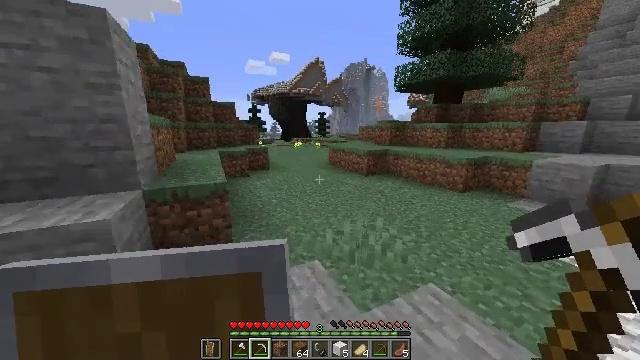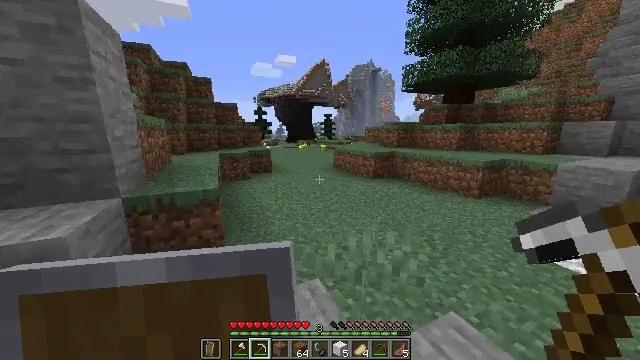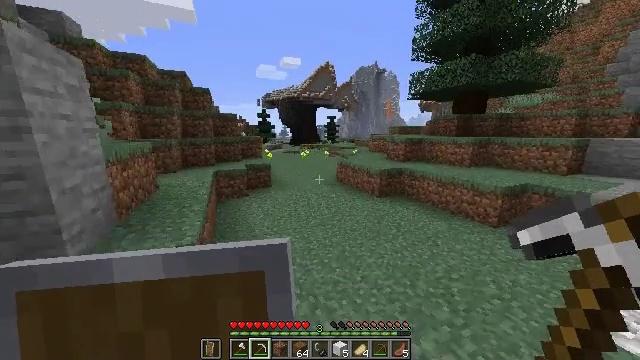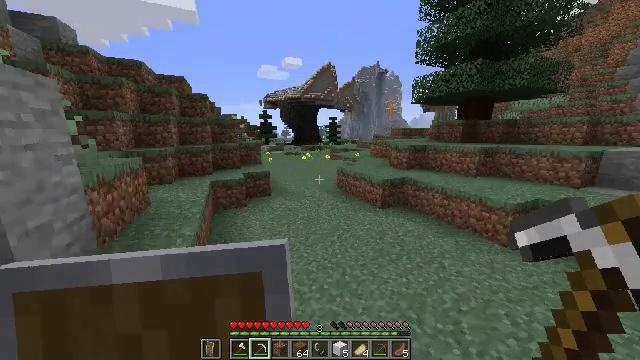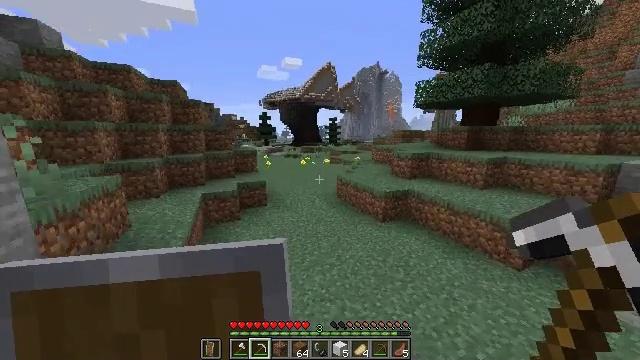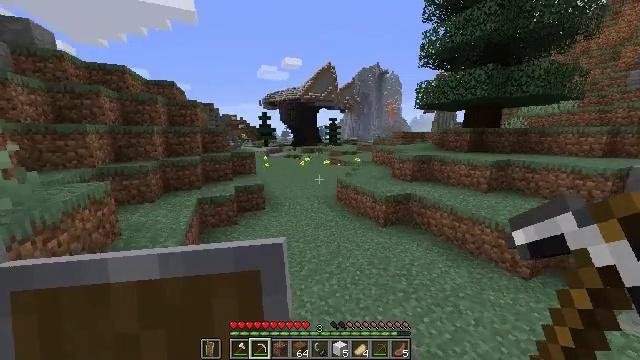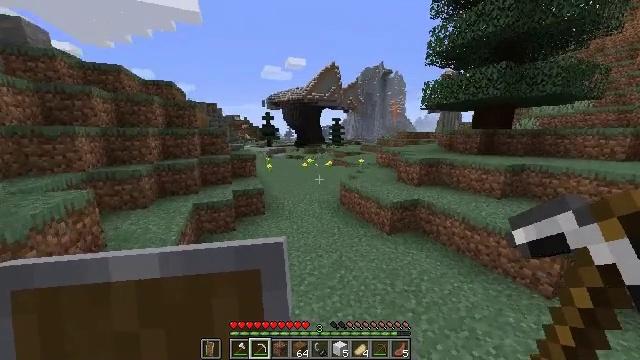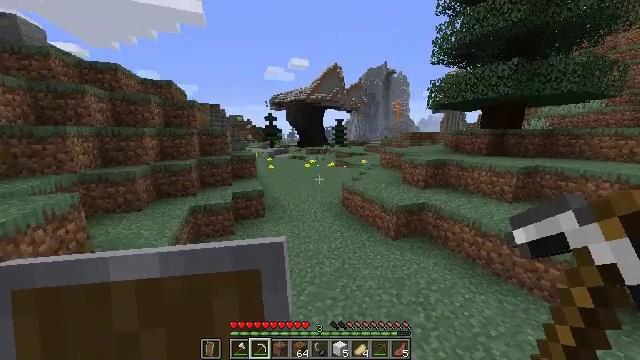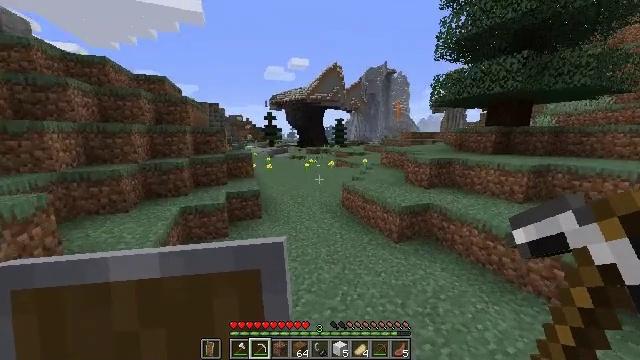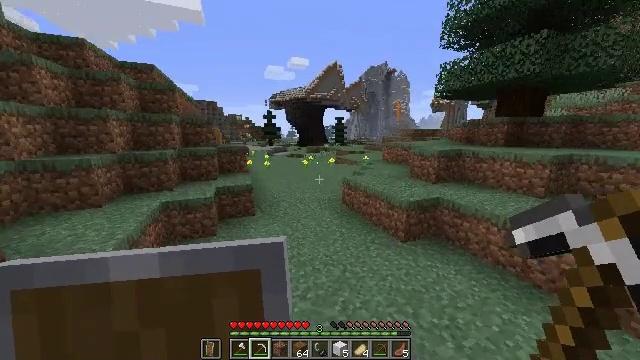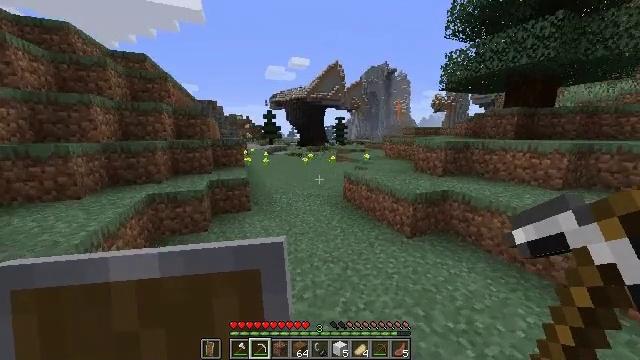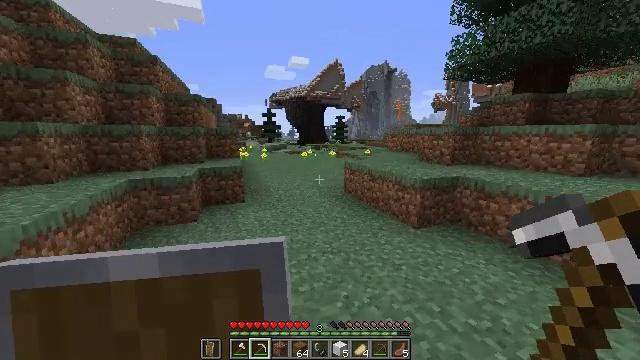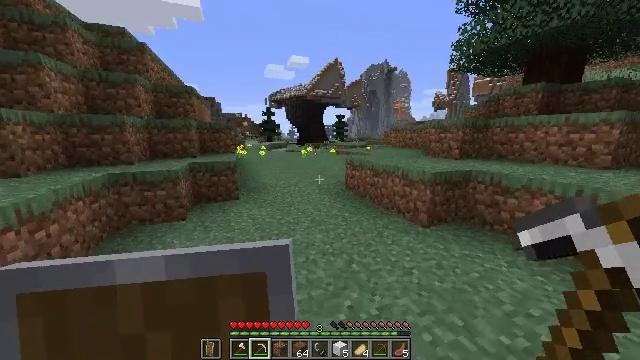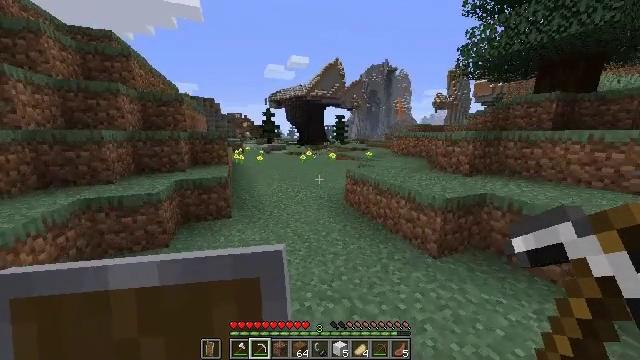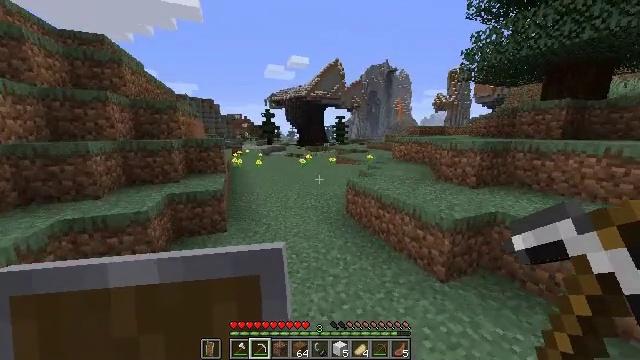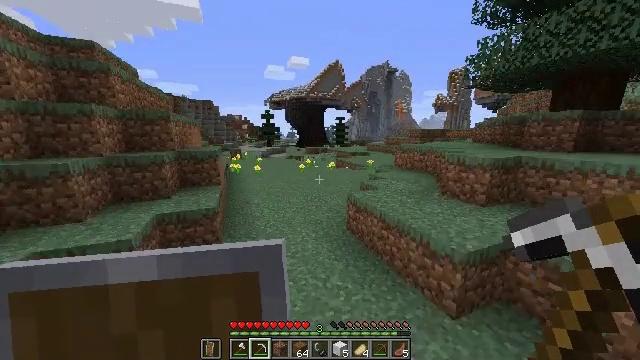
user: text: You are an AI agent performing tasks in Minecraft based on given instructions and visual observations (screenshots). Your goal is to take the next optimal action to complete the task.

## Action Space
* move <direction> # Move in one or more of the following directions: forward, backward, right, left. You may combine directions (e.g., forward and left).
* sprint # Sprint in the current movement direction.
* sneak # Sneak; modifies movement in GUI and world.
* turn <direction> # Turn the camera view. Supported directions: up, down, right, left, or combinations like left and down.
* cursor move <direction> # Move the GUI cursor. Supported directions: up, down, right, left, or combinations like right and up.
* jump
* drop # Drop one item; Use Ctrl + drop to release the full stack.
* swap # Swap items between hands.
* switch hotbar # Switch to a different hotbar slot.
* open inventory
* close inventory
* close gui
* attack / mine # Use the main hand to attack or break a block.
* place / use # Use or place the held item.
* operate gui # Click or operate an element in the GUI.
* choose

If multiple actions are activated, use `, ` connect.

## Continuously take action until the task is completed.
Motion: motion action
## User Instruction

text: Harvest sugar cane from the plant.
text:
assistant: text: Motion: move forward, sprint, turn left, jump
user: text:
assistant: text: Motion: move forward, sprint, turn left, jump
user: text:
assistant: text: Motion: move forward, sprint, jump
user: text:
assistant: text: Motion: move forward, sprint, jump
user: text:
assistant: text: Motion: move forward, sprint, jump
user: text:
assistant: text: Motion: move forward, sprint, jump
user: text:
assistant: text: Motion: move forward, sprint, jump
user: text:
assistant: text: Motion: move forward, sprint, jump
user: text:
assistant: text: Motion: move forward, sprint, jump
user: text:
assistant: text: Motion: move forward, sprint, jump
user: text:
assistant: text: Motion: move forward, sprint, jump
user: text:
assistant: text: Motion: move forward, sprint, jump
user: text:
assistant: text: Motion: move forward, sprint, jump
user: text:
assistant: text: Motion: move forward, sprint, jump
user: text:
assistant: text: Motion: move forward, sprint, jump
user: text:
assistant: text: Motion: move forward, sprint, jump
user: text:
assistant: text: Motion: move forward, sprint, turn up, jump
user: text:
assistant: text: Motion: move forward, sprint, jump
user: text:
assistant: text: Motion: move forward, sprint, jump
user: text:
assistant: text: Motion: move forward, sprint, jump
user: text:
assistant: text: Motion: move forward, sprint, jump
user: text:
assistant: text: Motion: move forward, sprint, jump
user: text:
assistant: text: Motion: move forward and move left, sprint, jump
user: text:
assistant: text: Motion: move forward and move left, sprint, jump
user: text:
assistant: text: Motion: move forward and move left, sprint, turn right, jump
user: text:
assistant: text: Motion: move forward and move left, sprint, turn right, jump
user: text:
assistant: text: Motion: move forward and move left, sprint, turn right, jump
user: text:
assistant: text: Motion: move forward, sprint, turn right, jump
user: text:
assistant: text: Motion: move forward, sprint, turn right and up, jump
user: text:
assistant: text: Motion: move forward, sprint, jump